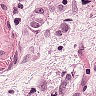
Metastatic tissue present: yes